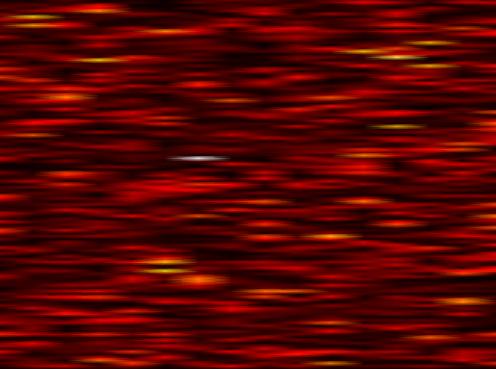
Label: UFMC